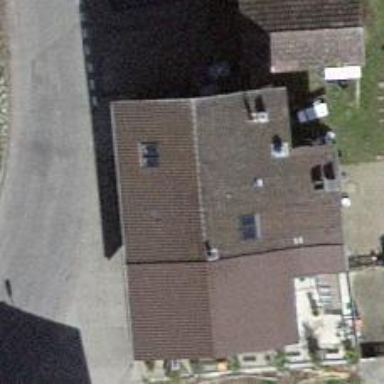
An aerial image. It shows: Restaurant.